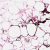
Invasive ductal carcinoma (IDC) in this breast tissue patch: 0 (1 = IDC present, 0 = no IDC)